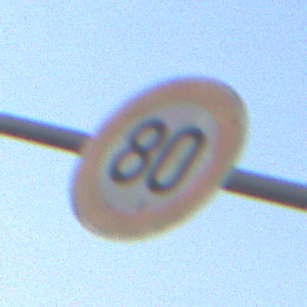
Verkehrszeichen: Geschwindigkeit80
Umgebung: Outdoor, Nature
Tageszeit: SunriseSunset
Wetter: PartlyCloudy
Licht: Natural
Jahreszeit: NotSpecified
Kontrast: HighContrast